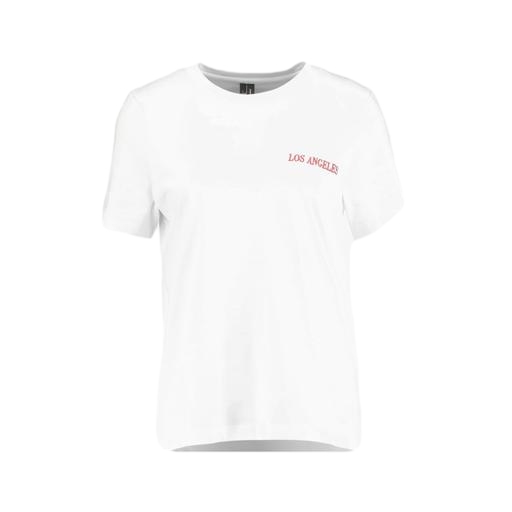
la t-shirt, white lace-up la graphic t-shirt, white t-shirt and black letters, white background